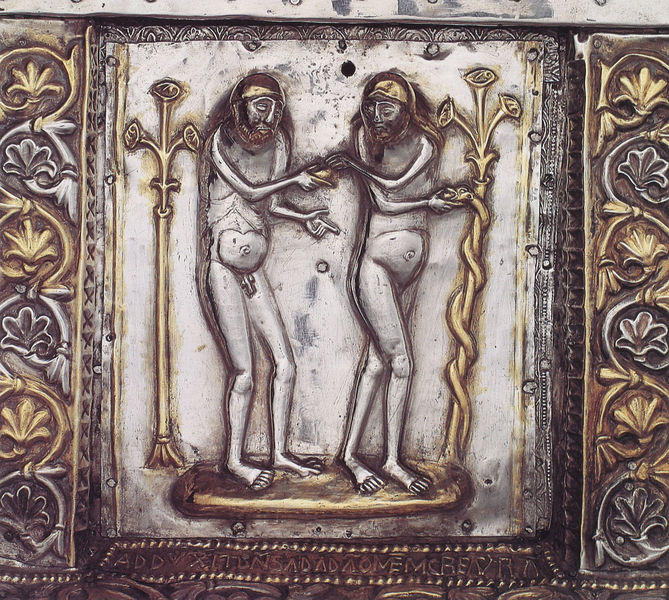
Titel: Reliquiar des Heiligen Isidor von León
Institution: León, Colegiata de San Isidoro
Schlagwörter: akt, blätter, mann, nackt, frau, männer, bart, bärte, silber, vollbart, gold, pflanze, ranken, apfel, relief, figuren, inschrift, ornamente, verzierung, metall, adam, eva, nacktheit, paradies, buch, barfuß, geben, loch, buchstaben, schlange, einband, stäbe, relif, bäuche, metsll, afam7